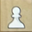
Piece: wP